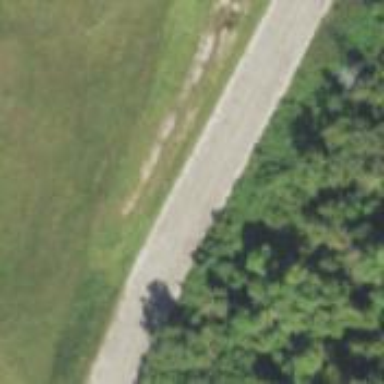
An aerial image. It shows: Service road.